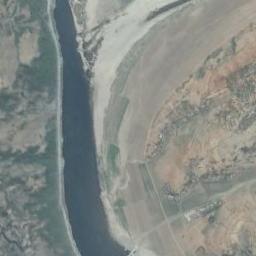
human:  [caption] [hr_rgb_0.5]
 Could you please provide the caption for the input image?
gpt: The river goes through bare land and green grass .

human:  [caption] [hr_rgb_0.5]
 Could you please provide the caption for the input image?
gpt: A straight cyan river with white sand on the bank, Green on one side and tan on the other .

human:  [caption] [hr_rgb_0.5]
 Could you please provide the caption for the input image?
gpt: There are many trees on either side of the river .

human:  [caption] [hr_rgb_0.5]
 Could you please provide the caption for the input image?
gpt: The deep blue river goes through the flat ground covered with some vegetation .

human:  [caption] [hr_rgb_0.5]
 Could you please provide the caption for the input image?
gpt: There are some green meadows and bare land around the river .